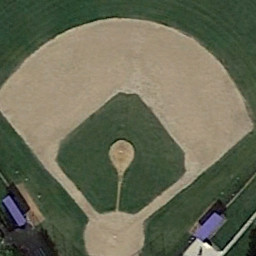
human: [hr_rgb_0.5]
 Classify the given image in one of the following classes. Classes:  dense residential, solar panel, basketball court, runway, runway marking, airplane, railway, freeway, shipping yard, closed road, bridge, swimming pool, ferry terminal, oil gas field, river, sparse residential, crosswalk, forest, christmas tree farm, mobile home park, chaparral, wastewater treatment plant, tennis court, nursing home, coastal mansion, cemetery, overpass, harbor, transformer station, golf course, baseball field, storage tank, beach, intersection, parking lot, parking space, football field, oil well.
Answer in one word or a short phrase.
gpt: baseball field